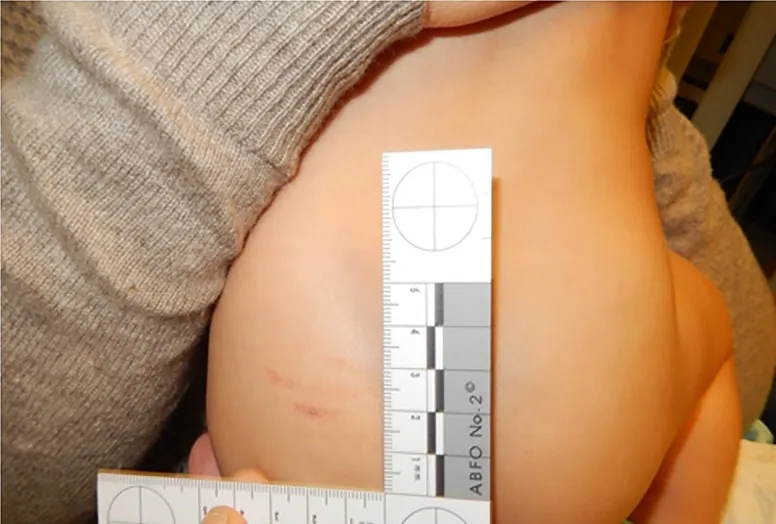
Photodocumentation of skin finding: parallel linear superficial abrasions where the mother's hand was holding the infant, with nails scratching her as she fell, supports the accidental fall mechanism provided by the parents.
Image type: medical_photograph (other_medical_photograph)